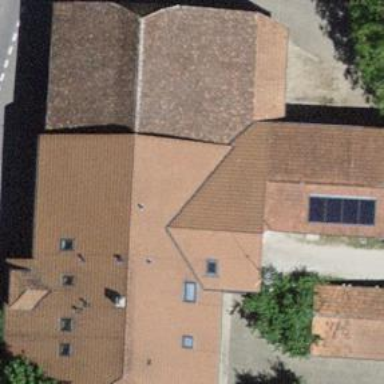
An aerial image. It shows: Farm building.